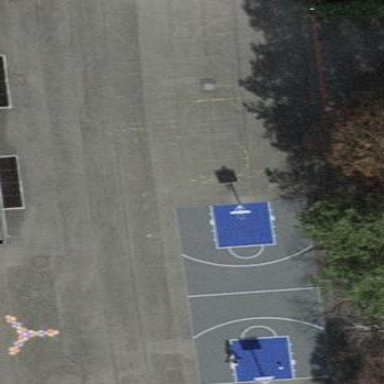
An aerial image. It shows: Basketball court on leisure land pitch.